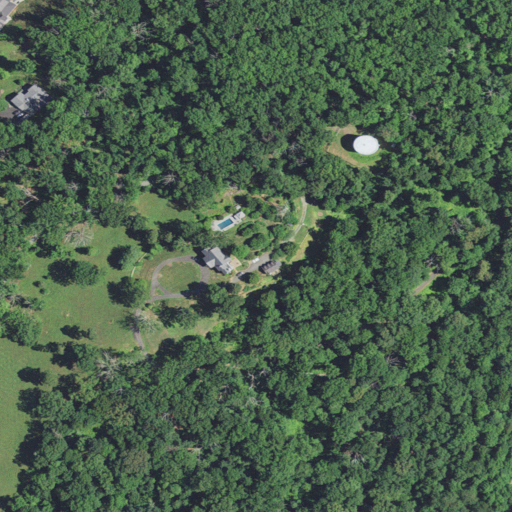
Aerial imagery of mountain in Virginia named Stillhouse Mountain containing deciduous forest, mixed forest, open development, pasture, shrub, and low intensity development